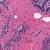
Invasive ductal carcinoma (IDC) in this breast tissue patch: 0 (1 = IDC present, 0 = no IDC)